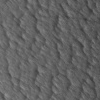
Atmospheric dust classification: not_dusty